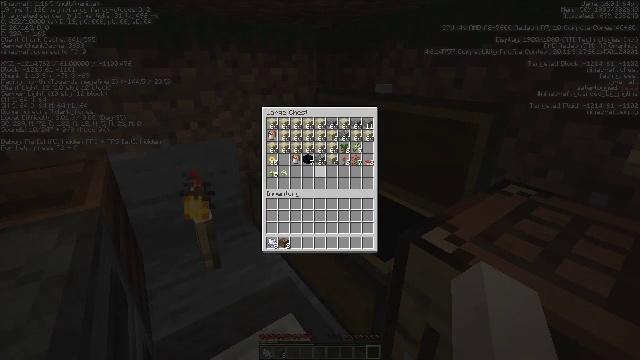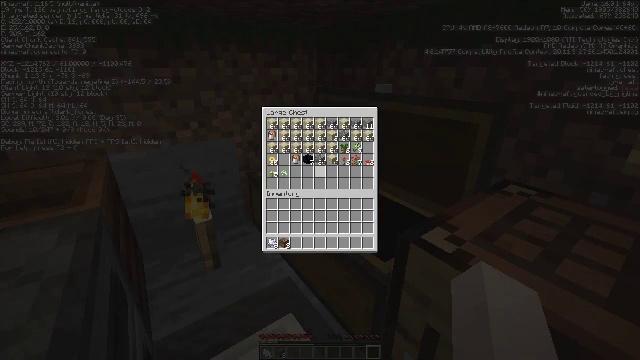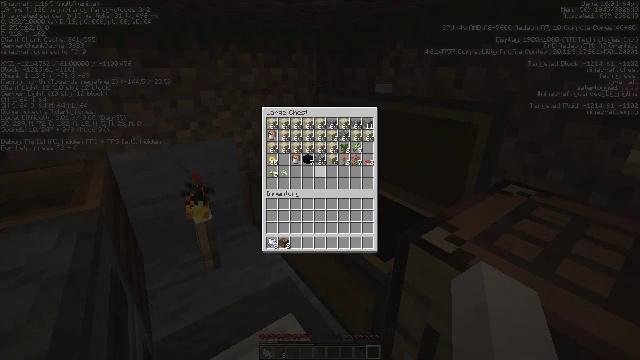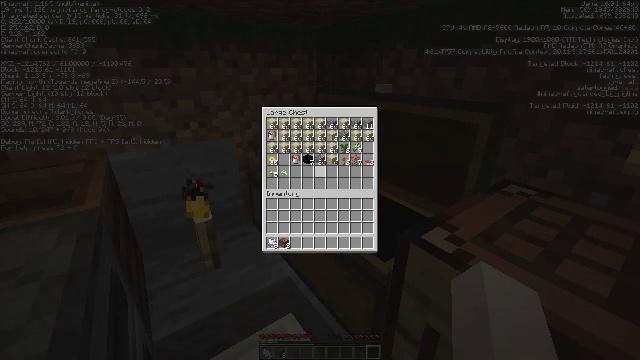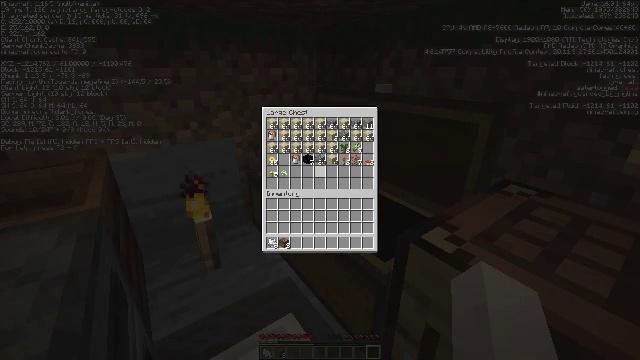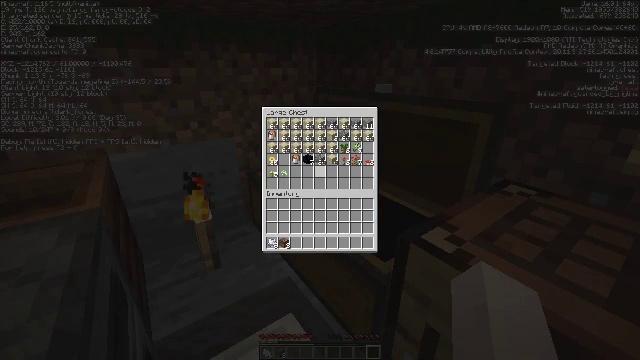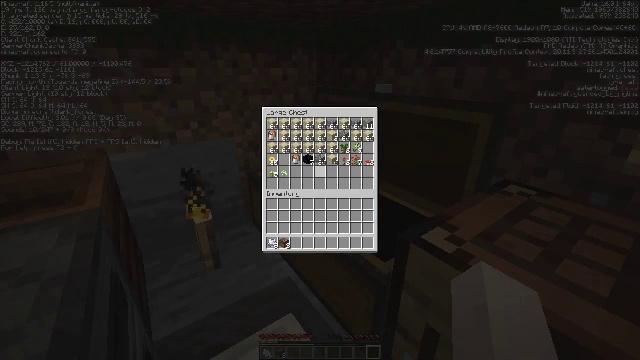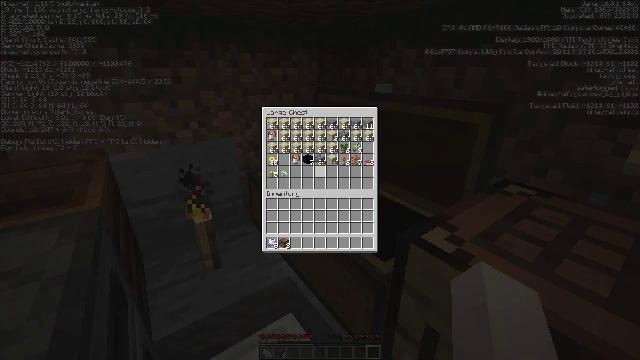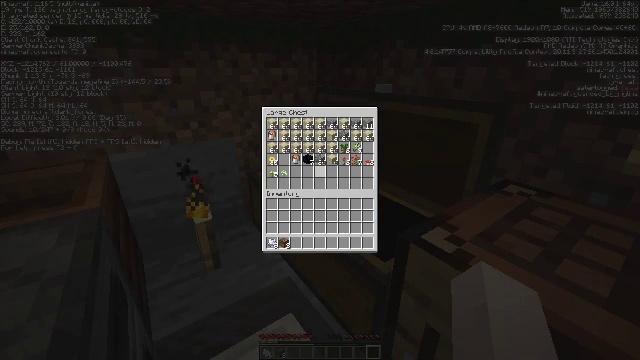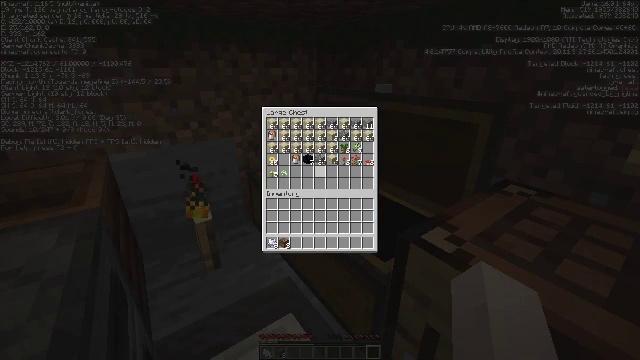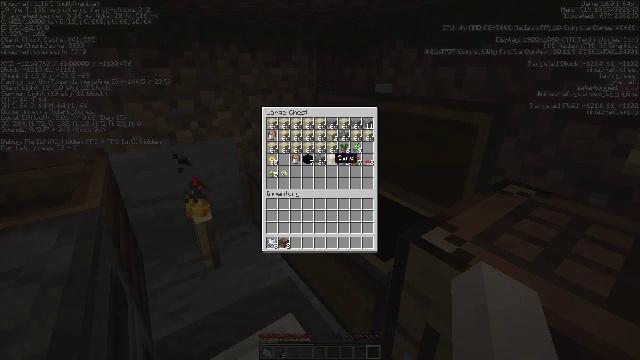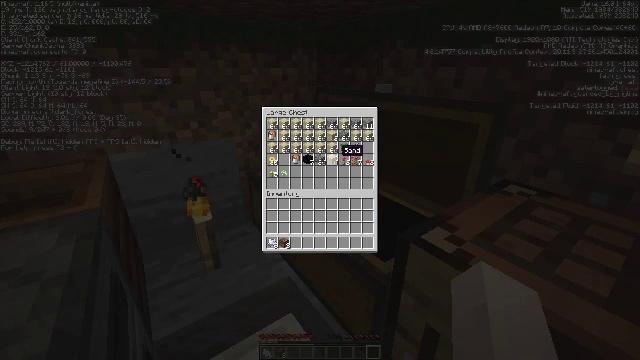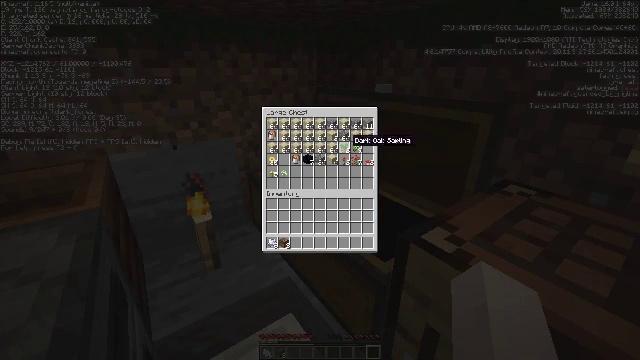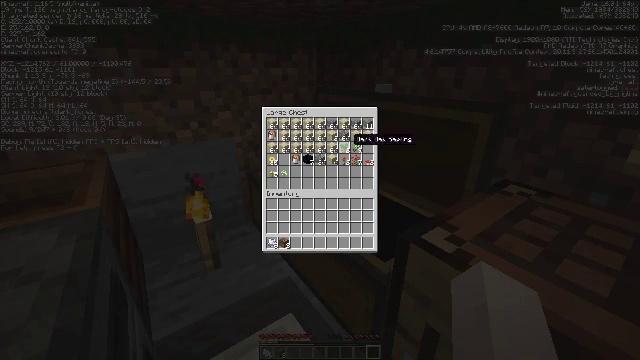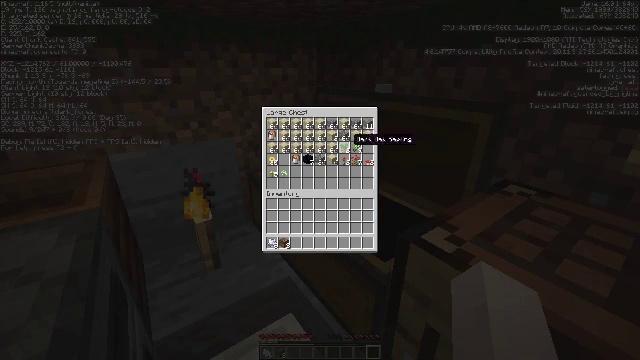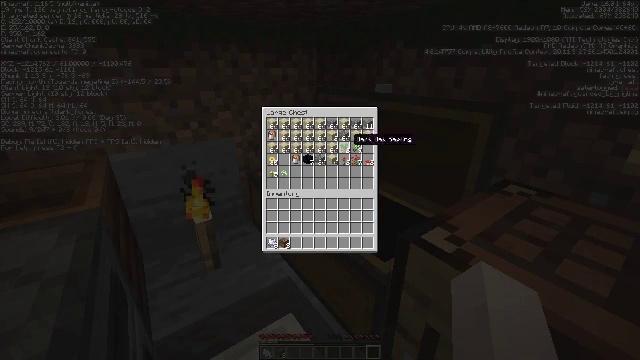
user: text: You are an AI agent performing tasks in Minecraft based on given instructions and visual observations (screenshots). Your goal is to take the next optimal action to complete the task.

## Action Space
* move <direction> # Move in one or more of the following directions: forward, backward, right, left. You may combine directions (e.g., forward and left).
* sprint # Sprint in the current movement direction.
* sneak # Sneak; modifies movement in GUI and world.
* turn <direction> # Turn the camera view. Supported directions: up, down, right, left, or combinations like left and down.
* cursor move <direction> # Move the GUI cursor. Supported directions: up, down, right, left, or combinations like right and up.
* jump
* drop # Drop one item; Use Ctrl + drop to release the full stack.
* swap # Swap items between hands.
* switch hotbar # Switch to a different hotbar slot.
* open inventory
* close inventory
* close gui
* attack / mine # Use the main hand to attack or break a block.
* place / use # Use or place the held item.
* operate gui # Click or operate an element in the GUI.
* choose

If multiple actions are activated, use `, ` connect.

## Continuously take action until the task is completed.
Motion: motion action
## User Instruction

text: Create white dye with crafting materials.
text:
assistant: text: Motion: no_op
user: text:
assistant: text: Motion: no_op
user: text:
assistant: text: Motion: no_op
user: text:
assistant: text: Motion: no_op
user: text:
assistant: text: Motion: no_op
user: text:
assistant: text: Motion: no_op
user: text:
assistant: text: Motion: turn right
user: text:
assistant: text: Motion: no_op
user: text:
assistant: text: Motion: no_op
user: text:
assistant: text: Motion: turn right
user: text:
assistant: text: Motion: turn right and up
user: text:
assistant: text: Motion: turn right and up
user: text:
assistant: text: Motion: no_op
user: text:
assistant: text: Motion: no_op
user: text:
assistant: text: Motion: no_op
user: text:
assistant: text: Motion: no_op
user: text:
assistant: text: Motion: no_op
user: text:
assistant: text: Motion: no_op
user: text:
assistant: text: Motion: no_op
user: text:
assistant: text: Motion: no_op
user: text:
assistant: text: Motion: no_op
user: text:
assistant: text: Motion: turn right and up
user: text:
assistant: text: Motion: no_op
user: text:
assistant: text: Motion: no_op
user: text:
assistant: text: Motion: no_op
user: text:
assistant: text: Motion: no_op
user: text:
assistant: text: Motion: no_op
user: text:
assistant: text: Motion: no_op
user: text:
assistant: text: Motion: no_op
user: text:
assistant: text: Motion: turn down